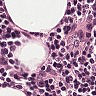
Metastatic tissue present: no